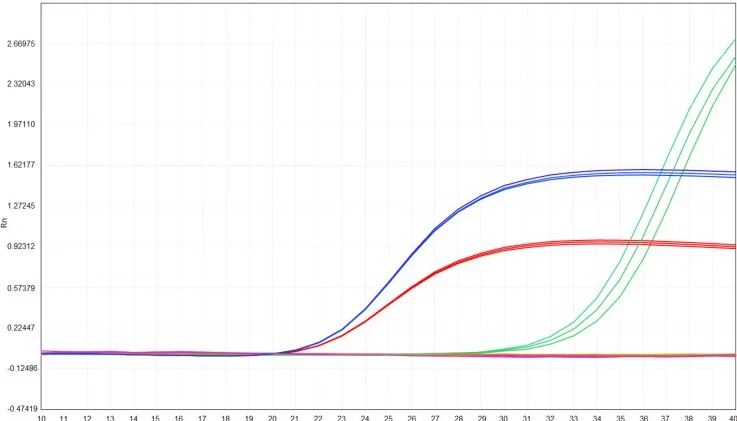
The results of qRT-PCR in cases 1-4, positive template control (PTC), and negative template control (NTC).
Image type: chart (chart)